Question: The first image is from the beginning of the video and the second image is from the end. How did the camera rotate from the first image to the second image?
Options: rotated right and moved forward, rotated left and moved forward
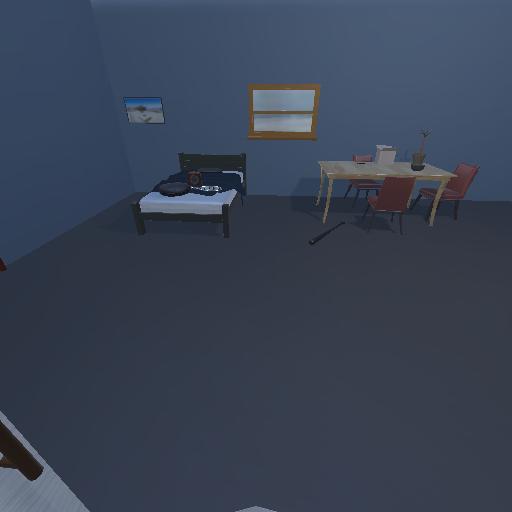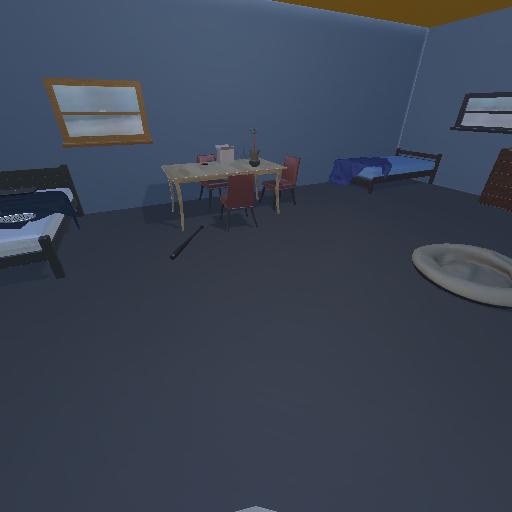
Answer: rotated right and moved forward